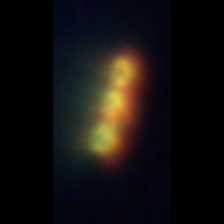
Taxon: Chaetoceros
Group: Diatoms